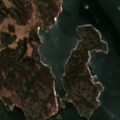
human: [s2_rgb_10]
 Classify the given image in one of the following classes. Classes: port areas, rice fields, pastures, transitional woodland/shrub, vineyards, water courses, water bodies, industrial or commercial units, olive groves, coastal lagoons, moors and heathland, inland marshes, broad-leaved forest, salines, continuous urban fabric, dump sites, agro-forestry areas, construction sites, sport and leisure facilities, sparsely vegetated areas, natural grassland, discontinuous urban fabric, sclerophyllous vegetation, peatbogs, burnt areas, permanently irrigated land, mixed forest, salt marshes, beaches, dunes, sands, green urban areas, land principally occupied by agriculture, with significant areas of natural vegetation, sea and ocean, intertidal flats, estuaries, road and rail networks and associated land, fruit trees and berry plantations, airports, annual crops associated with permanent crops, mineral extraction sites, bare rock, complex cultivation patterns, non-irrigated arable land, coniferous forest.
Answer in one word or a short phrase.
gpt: land principally occupied by agriculture, with significant areas of natural vegetation, broad-leaved forest, bare rock, sea and ocean